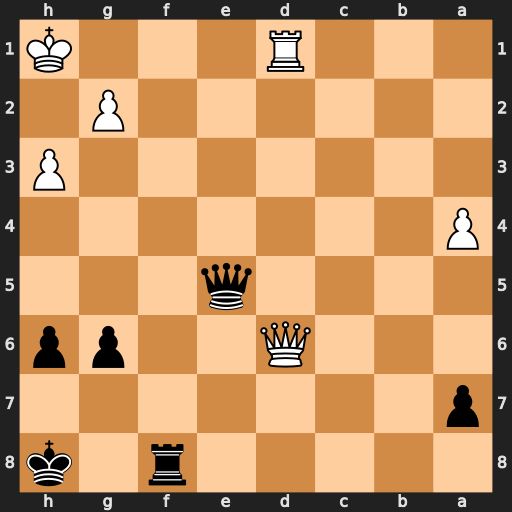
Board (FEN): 5r1k/p7/3Q2pp/4q3/P7/7P/6P1/3R3K
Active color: b
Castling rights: -
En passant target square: -
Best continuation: Rf1+ Rxf1 Qxd6